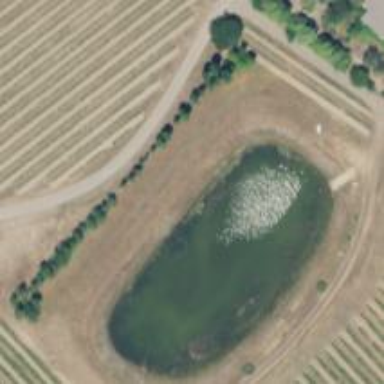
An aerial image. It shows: Pond within reservoir used for water storage. The natural landscape includes water feature.